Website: macys
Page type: payment
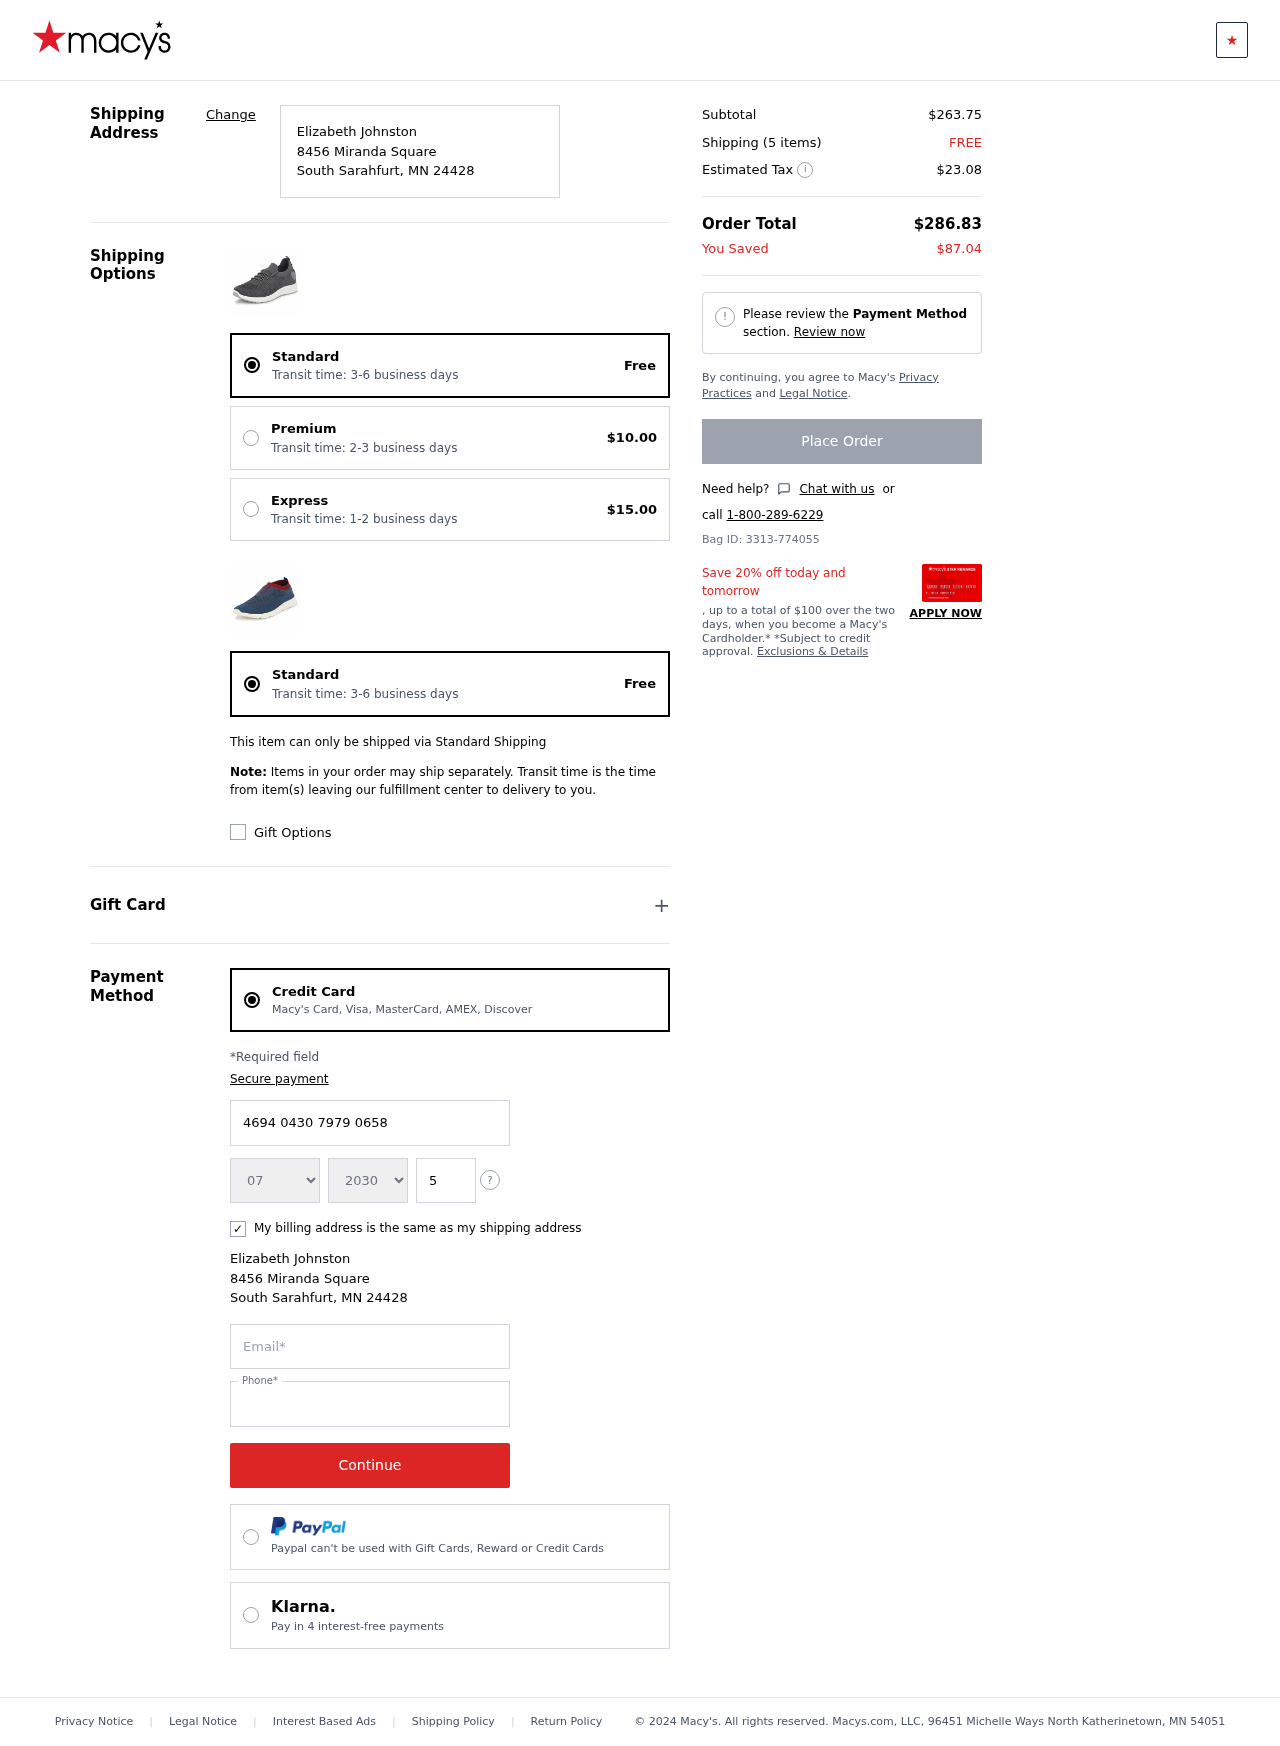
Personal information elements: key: PII_CARD_CVV
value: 584
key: PII_CARD_EXPIRY_MONTH
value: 07
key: PII_CARD_EXPIRY_YEAR
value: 30
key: PII_CARD_NUMBER
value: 4694 0430 7979 0658
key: PII_CITY
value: South Sarahfurt
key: PII_EMAIL
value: elizabethjohnston@yahoo.com
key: PII_FULLNAME
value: Elizabeth Johnston
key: PII_PHONE
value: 5634858623
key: PII_POSTCODE
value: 24428
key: PII_STATE_ABBR
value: MN
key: PII_STREET
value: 8456 Miranda Square
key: PII_FULLNAME2
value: Elizabeth Johnston
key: PII_CITY2
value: South Sarahfurt
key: PII_STATE_ABBR2
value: MN
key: PII_POSTCODE_FULL
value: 24428
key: PII_POSTCODE_NUMERIC
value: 24428
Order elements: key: ORDER_DELIVERY_DATE
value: Transit time: 3-6 business days
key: ORDER_SHIPPING_STANDARD
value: Free
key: ORDER_SHIPPING_PREMIUM
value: $10.00
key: ORDER_SHIPPING_EXPRESS
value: $15.00
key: ORDER_DELIVERY_DATE2
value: Transit time: 3-6 business days
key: ORDER_SHIPPING_STANDARD2
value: Free
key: ORDER_SUBTOTAL
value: $263.75
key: ORDER_NUM_ITEMS
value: Shipping (5 items)
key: ORDER_SHIPPING_COST
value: FREE
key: ORDER_TAX
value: $23.08
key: ORDER_TOTAL
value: $286.83
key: ORDER_SAVINGS
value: $87.04
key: ORDER_ID
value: Bag ID: 3313-774055